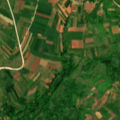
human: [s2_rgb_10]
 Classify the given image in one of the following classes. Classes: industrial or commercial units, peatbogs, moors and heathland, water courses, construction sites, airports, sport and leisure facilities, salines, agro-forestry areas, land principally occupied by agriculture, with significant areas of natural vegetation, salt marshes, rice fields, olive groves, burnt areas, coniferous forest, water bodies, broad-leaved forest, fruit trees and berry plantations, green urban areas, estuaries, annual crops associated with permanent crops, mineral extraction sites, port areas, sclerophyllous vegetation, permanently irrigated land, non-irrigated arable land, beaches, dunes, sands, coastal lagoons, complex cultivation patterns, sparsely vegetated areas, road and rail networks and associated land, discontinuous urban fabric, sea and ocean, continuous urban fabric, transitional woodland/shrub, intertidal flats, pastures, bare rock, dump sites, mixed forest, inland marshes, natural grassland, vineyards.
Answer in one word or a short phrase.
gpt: non-irrigated arable land, complex cultivation patterns, land principally occupied by agriculture, with significant areas of natural vegetation, broad-leaved forest